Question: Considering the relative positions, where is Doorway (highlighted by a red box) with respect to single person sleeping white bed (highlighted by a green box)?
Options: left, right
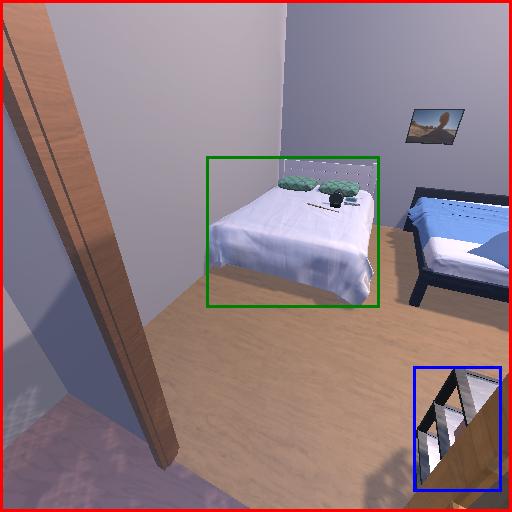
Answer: left